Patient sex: M
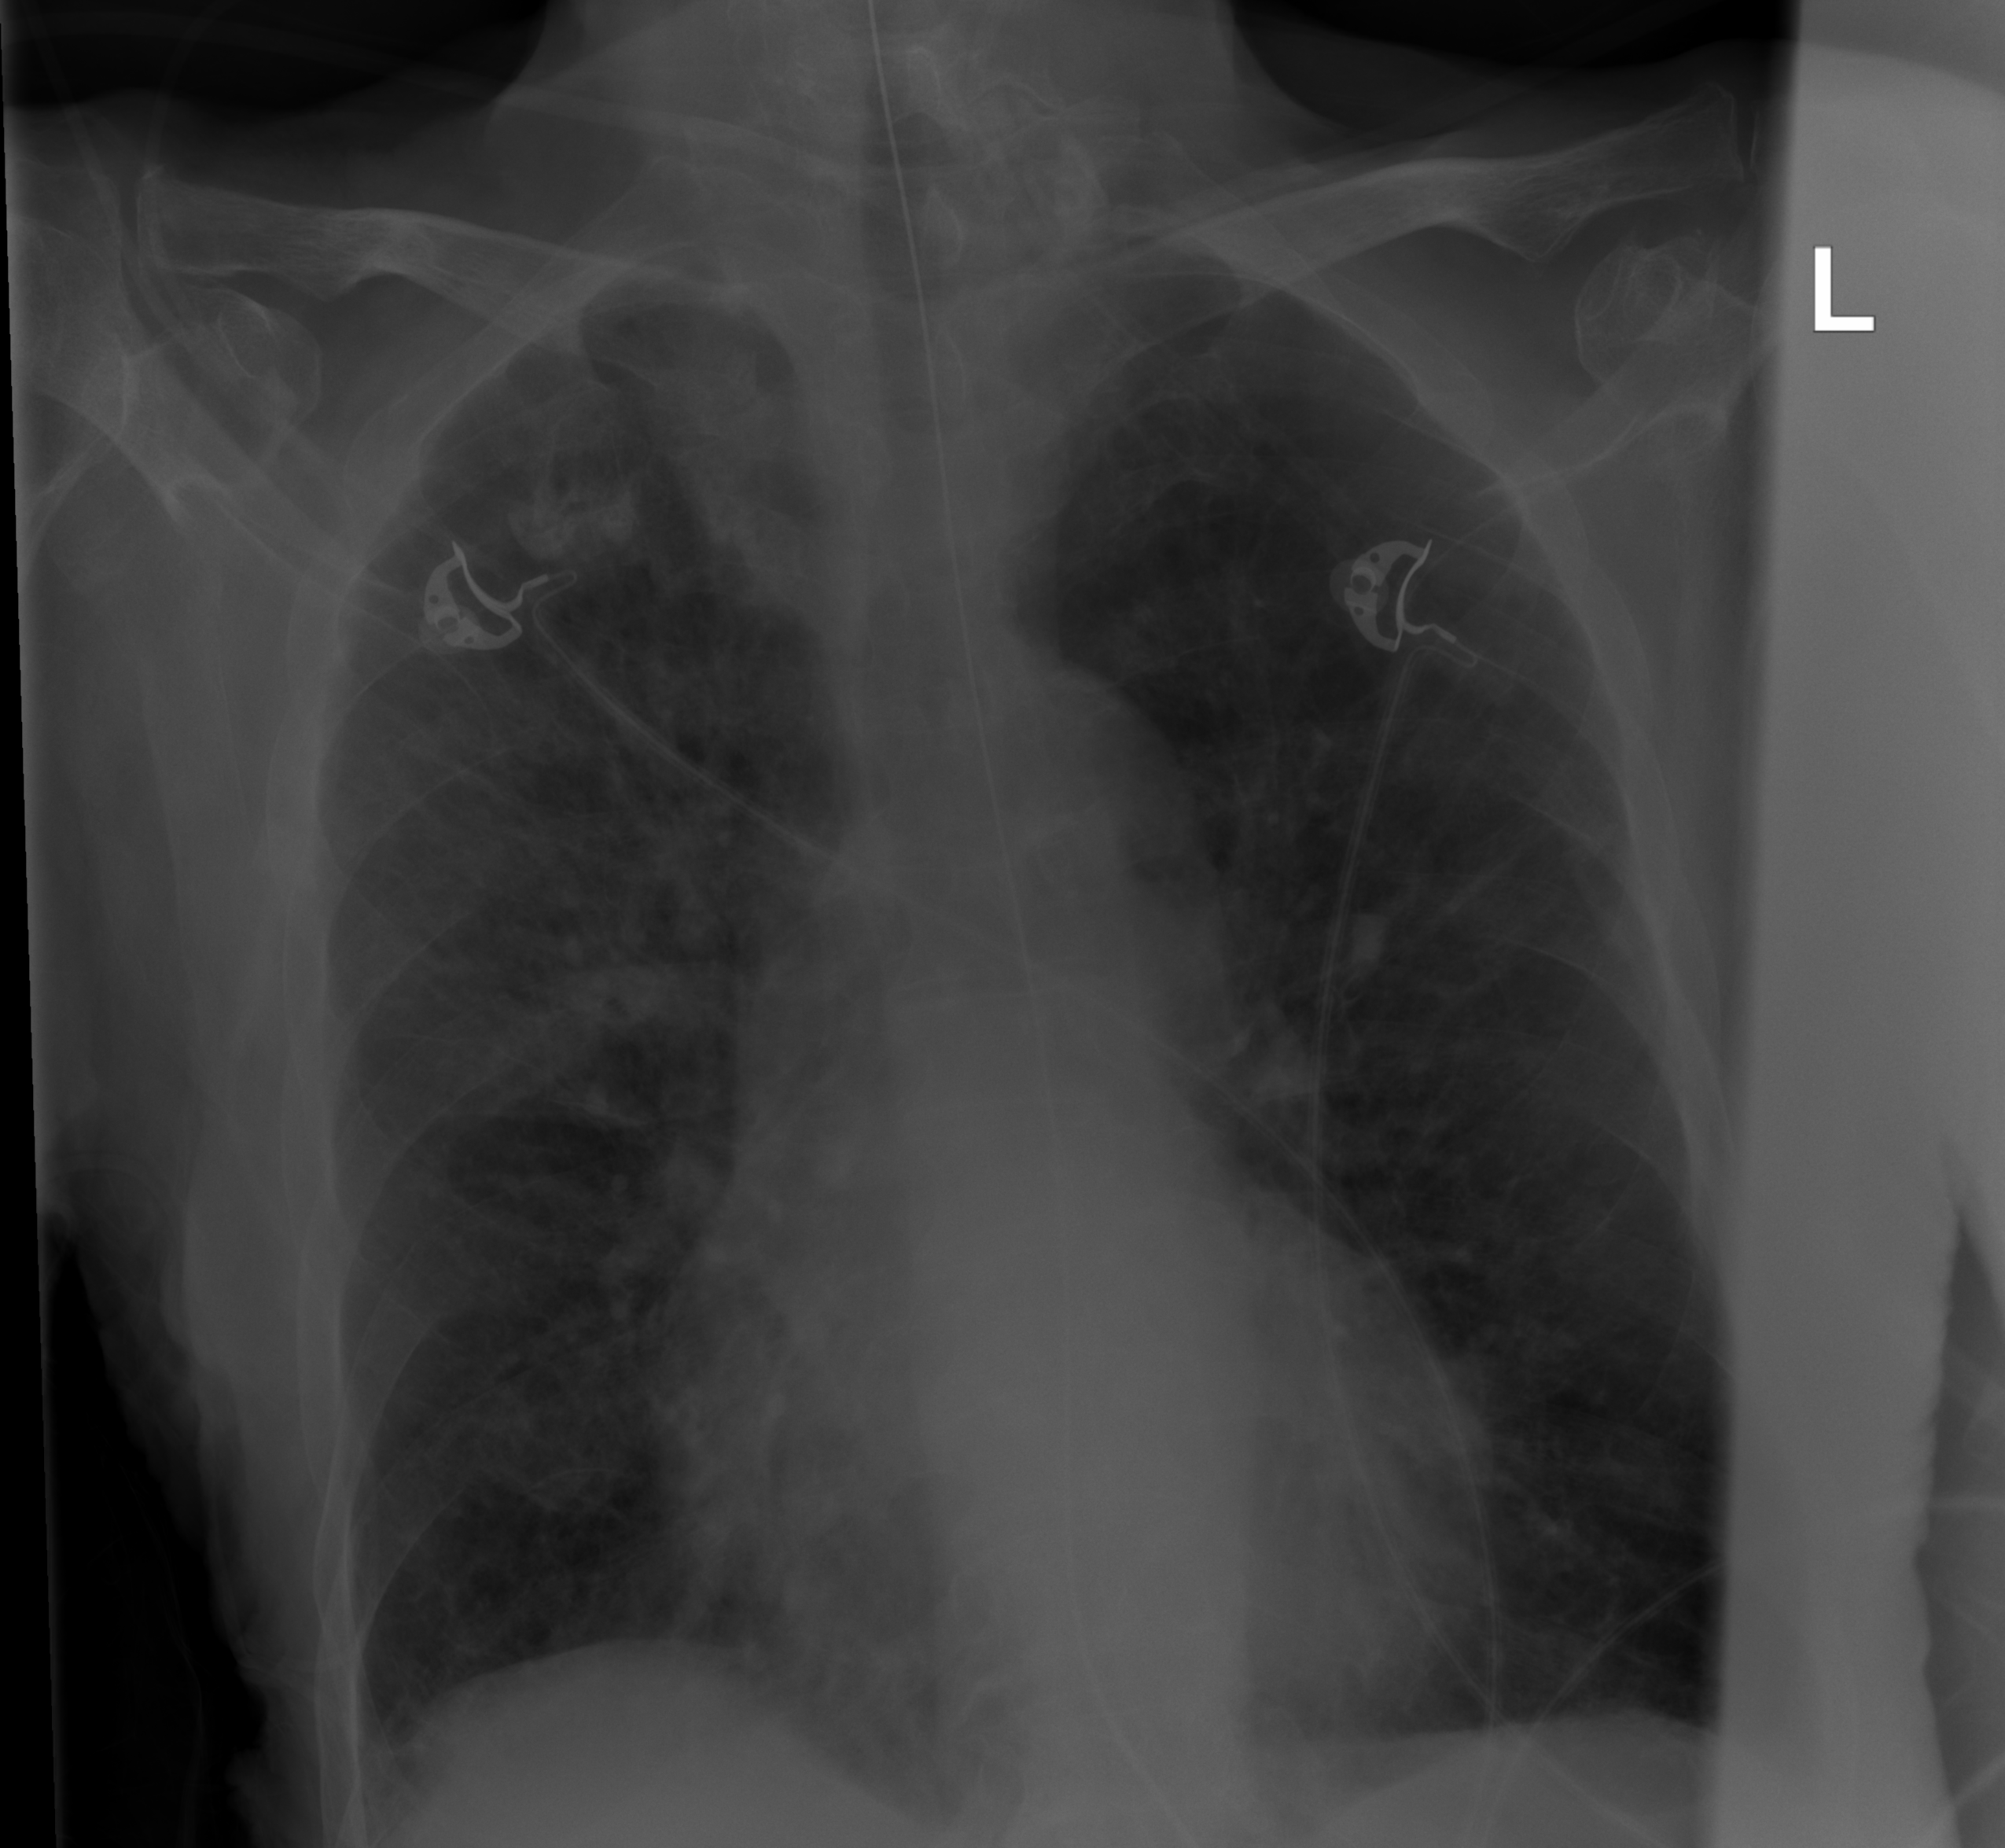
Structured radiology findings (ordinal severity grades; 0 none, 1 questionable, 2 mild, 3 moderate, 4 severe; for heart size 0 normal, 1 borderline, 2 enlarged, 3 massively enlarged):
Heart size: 2
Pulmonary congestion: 0
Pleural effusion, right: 0
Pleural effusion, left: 0
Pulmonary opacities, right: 2
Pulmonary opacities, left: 0
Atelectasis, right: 2
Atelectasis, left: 2